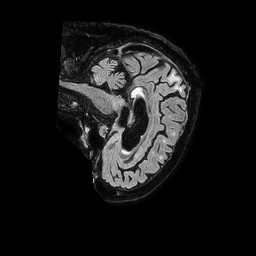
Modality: FLAIR
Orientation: sagittal
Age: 88
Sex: male
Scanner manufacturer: philips
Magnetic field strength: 1.5 T
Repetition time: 4.8 s
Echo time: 0.3 s